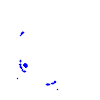
Particle: proton